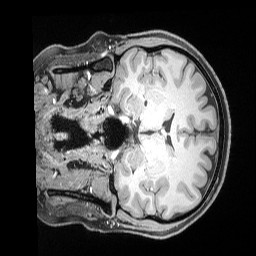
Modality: T1w
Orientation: coronal
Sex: female
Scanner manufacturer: siemens
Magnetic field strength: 3 T
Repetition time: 2.53 s
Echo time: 0.00169 s